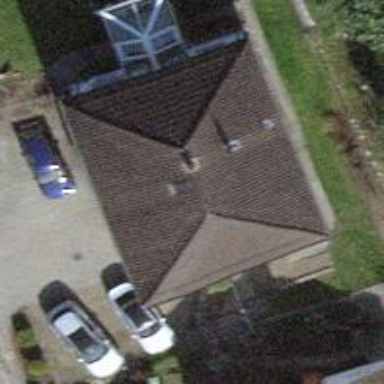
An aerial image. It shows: Building with tiled roof.